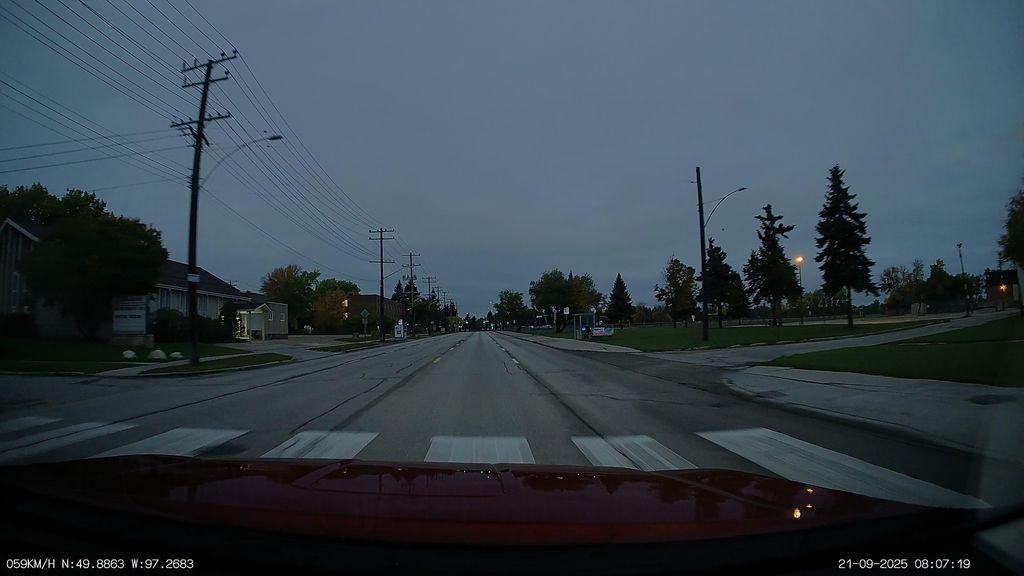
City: winnipeg